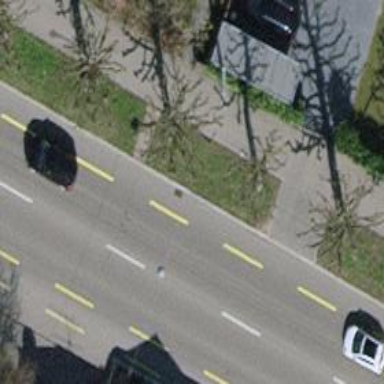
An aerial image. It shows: Avenue lined with trees.